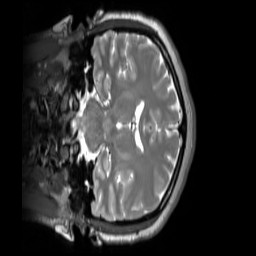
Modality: T2w
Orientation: coronal
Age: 33
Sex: female
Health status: ill
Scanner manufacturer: siemens
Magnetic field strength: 3 T
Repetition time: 2.8 s
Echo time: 0.326 s